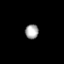
Tissue: prostate
Cell type: Myeloid cells
Senescence score: 0.294
Nuclear area (px): 190
Mean DAPI intensity: 163.595